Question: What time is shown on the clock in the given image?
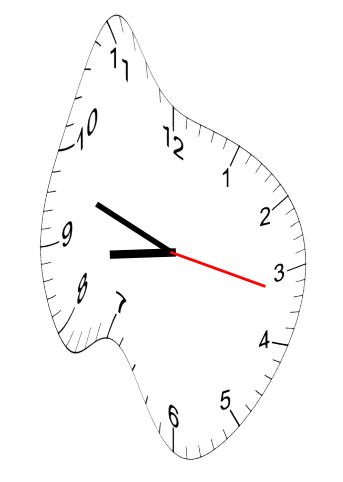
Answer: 08:48:17